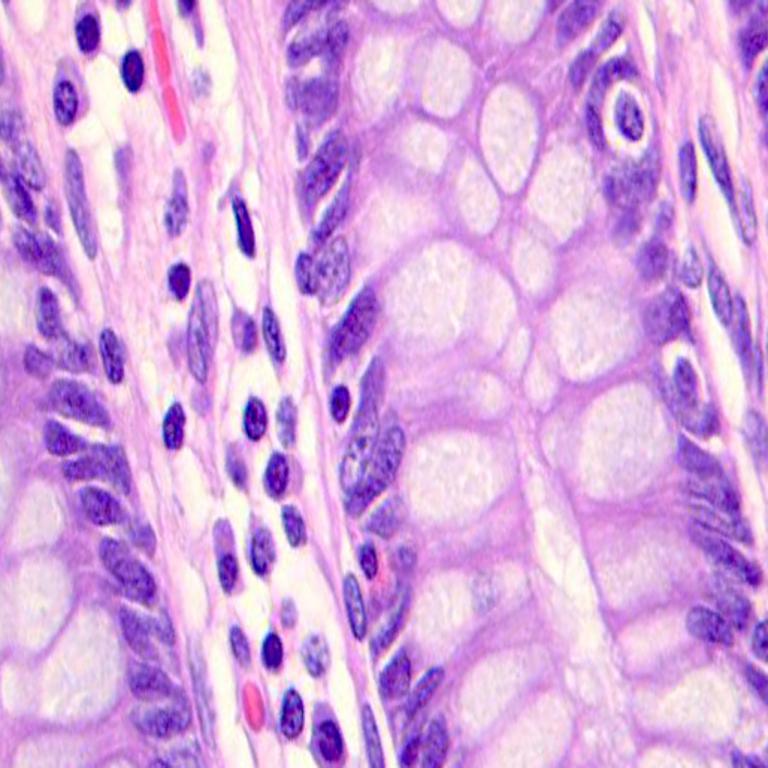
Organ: colon
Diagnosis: benign